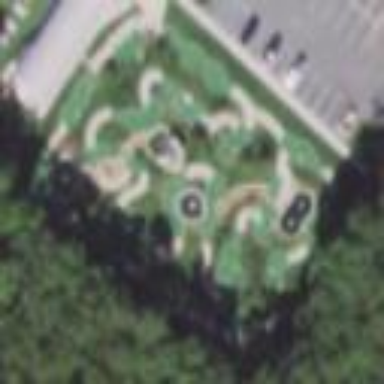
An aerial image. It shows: Miniature golf leisure land.